Question: I use Html helpers to display model data in form fields, e.g. Html.TextBoxFor, Html.TextAreaFor.
When the model values are null, I would expect the values should be empty in the form fields. They are displayed normally in Safari and Firefox, i.e. empty, but in IE, they are shown as "null" in a text field (see image below).

Any clue how to fix this? Thanks.
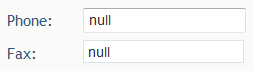
Answer: Well, it turned out to be JavaScript's problem (with IE, that is). In the following statement, if 'value == null', IE would display 'null' in the textbox (or textarea).
'''
$('#someTextBox').val(value);
'''
The quick fix is simply display an empty string instead...
'''
$('#someTextBox').val(value == null ? '' : value);
'''